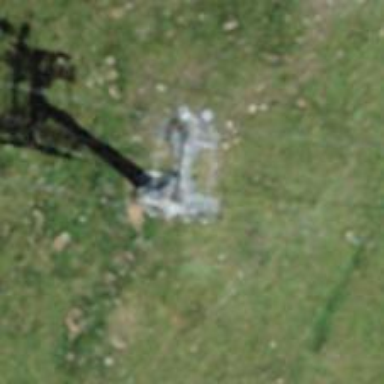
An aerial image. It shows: Pylon used for aerialway.